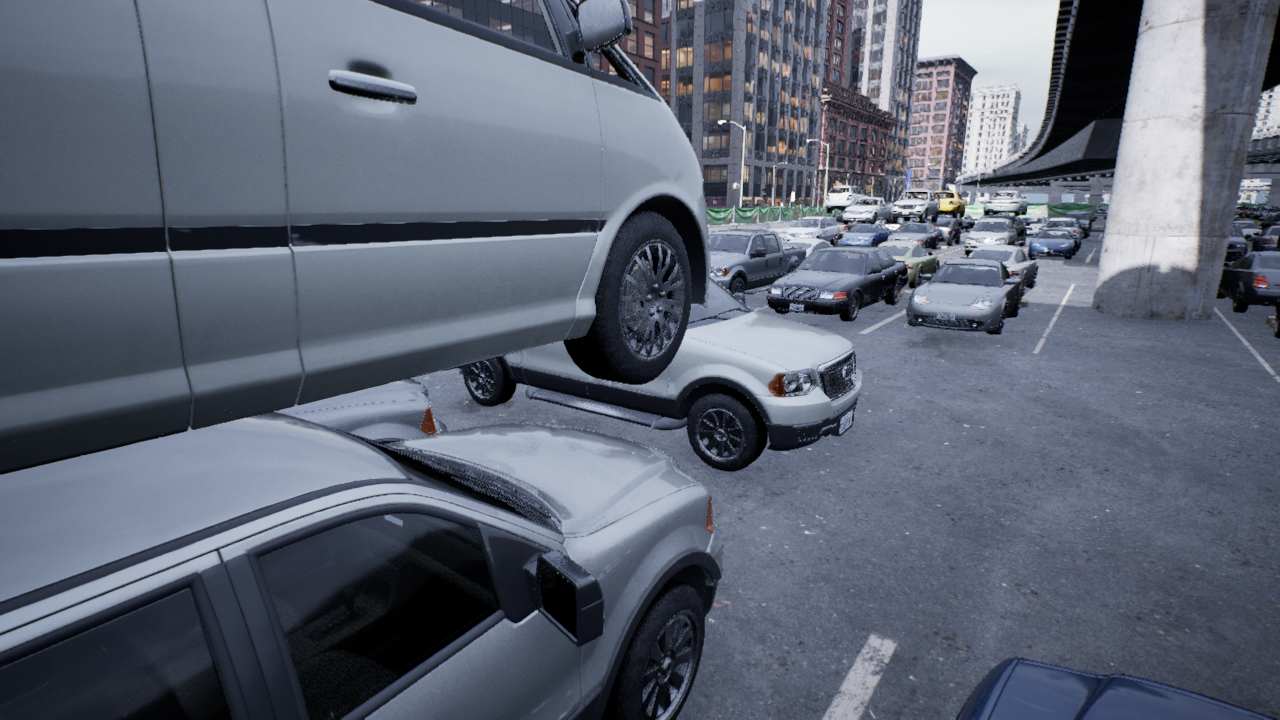
Venue: arterial
Lighting: overcast
Vehicle rig: pickup